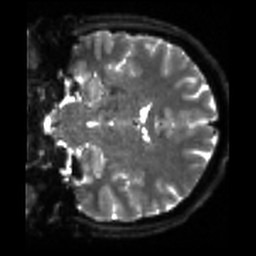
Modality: sbref
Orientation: coronal
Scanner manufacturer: siemens
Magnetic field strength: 3 T
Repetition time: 4 s
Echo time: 0.0594 s